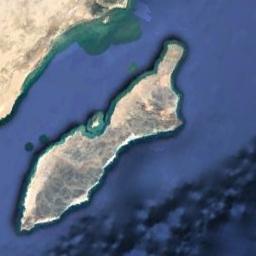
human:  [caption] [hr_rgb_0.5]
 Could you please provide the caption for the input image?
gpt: The island is cool like a girl in a skirt .

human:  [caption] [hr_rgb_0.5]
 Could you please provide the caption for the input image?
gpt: The island without vegetation and a land is near these islands .

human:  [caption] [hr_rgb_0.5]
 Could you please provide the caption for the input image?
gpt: The long, Yellow-brown island is surrounded by blue water, With mountains on the island and a land next to it .

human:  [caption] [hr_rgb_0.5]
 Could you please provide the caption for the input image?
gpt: The land on the island is rough .

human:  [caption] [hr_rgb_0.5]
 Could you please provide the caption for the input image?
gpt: The yellow island is on a blue sea near the mainland .